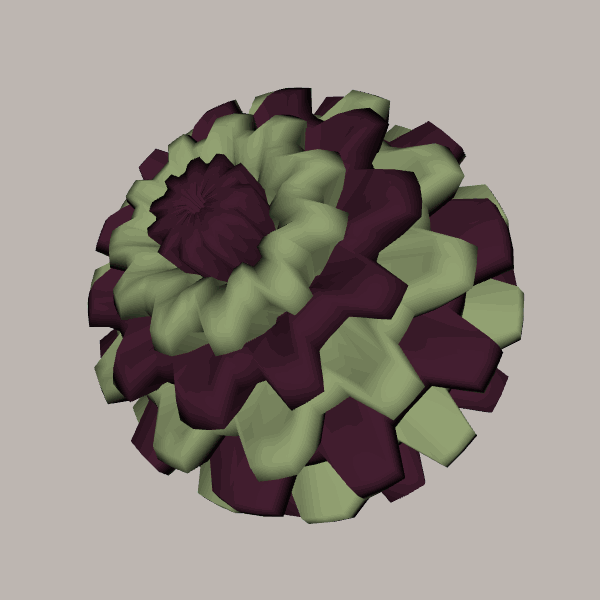
Background: light